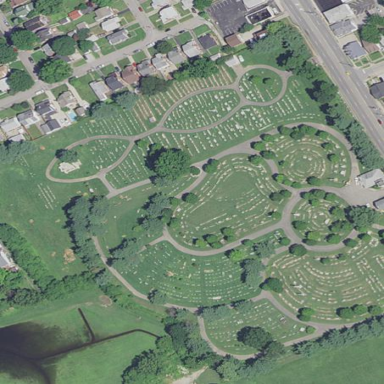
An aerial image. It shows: Cemetery.